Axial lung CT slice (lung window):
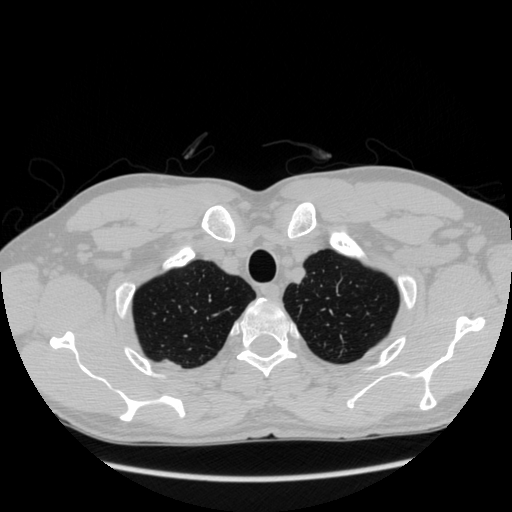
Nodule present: no